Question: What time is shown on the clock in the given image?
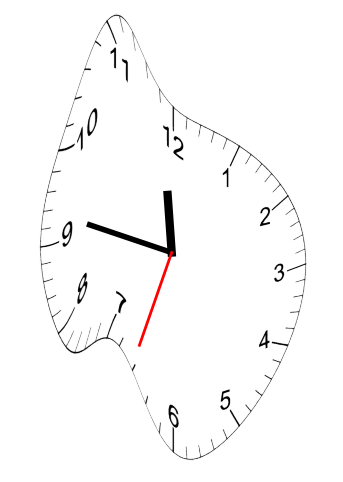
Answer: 11:46:33